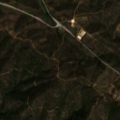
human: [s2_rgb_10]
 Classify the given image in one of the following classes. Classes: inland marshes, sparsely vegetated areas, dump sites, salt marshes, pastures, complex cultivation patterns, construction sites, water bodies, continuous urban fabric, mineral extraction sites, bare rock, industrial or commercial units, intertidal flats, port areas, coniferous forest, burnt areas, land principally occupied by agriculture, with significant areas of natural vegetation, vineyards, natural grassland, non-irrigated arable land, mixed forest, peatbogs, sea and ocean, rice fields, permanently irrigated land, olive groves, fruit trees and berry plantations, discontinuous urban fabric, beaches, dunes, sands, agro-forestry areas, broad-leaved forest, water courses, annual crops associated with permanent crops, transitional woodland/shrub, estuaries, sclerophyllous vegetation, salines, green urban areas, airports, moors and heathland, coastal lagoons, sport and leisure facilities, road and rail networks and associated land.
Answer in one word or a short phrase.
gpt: broad-leaved forest, transitional woodland/shrub